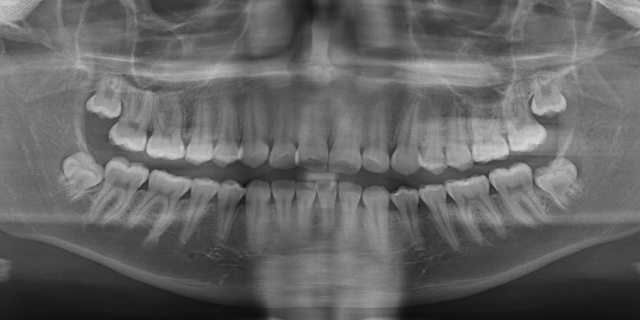
adult